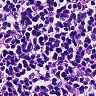
Metastatic tissue present: no